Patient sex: M
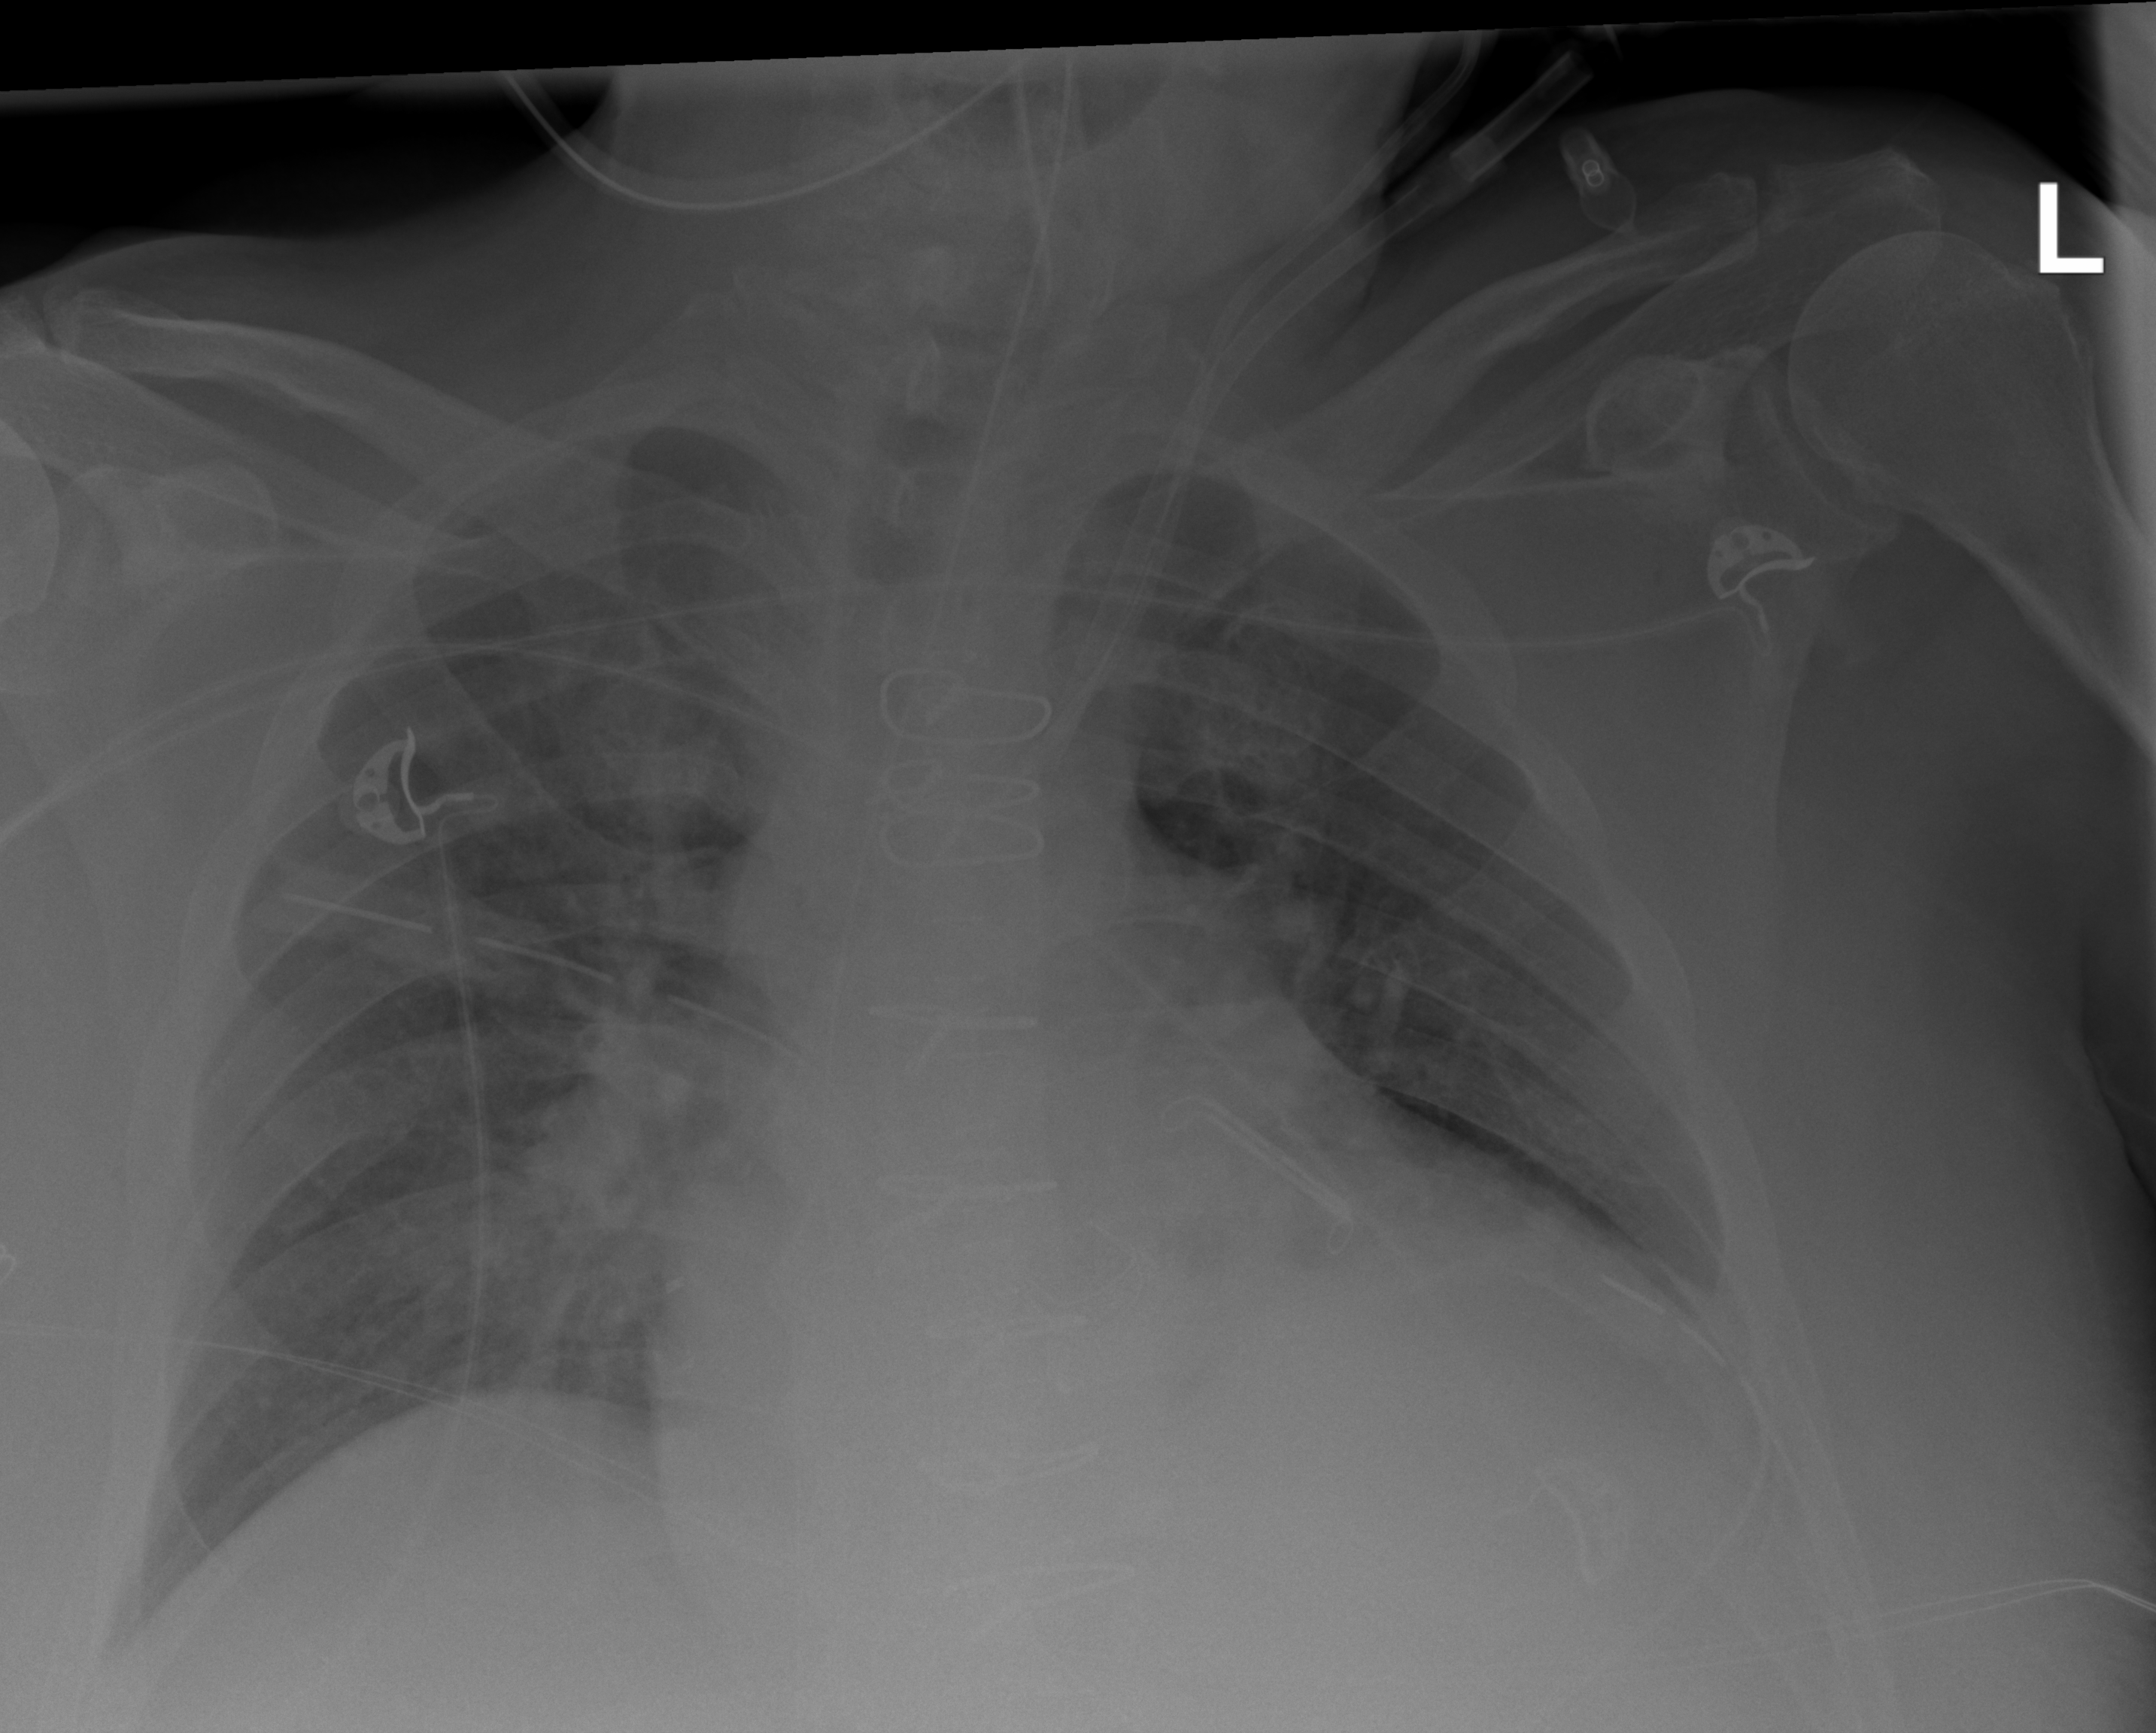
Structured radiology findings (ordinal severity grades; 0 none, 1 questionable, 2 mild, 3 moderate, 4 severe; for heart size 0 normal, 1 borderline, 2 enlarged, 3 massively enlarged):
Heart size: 2
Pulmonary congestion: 2
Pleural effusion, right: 0
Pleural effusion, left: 2
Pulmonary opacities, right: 2
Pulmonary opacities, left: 2
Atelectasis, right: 2
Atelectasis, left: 2